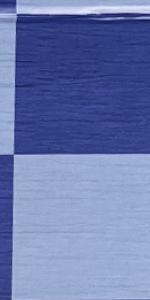
Label: Empty